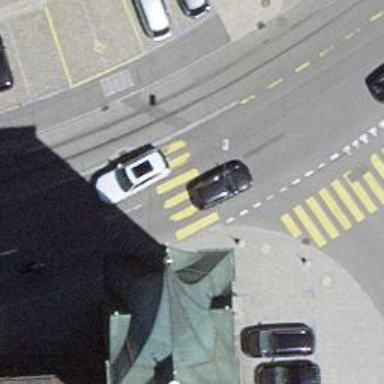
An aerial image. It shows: Zebra crossing on the road.